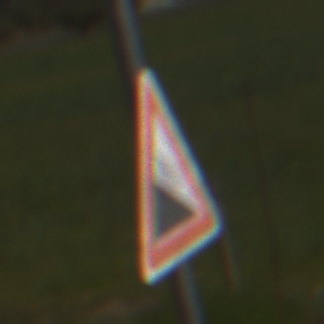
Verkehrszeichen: Gefaelle10
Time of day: MorningAfternoon
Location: Outdoor (RoadRail)
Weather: Clear
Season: NotSpecified
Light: Natural